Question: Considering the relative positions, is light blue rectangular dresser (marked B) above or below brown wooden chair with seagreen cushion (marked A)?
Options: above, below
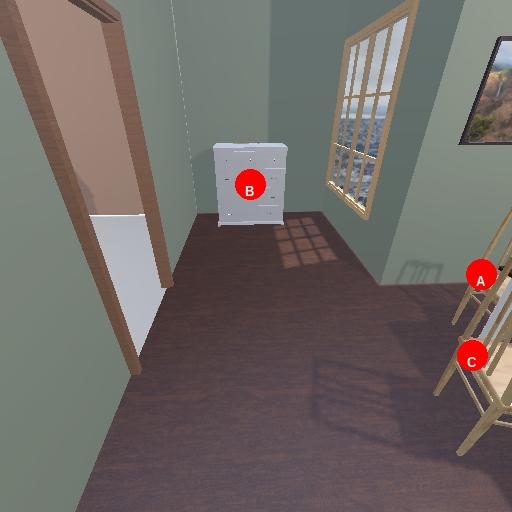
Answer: above